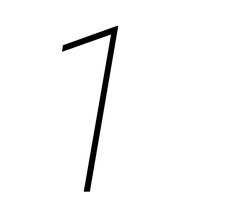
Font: Roboto-Italic_Thin_Italic